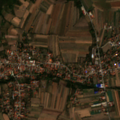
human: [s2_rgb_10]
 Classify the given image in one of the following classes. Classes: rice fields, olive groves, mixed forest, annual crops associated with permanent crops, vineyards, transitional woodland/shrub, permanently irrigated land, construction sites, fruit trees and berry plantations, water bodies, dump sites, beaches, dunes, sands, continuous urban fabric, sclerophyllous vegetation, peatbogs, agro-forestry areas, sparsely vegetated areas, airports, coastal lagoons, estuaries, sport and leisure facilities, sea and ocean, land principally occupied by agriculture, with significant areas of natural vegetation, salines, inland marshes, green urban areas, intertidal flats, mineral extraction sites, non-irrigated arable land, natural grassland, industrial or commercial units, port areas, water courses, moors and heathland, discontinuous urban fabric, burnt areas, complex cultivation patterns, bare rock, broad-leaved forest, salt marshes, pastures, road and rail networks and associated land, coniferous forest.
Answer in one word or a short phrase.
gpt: discontinuous urban fabric, non-irrigated arable land, complex cultivation patterns, land principally occupied by agriculture, with significant areas of natural vegetation, transitional woodland/shrub